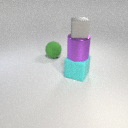
large purple metal cylinder above large cyan rubber cube